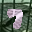
Label: 7